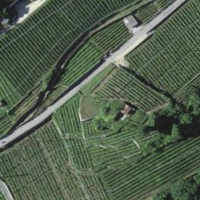
EUNIS habitat code: 40
Species observed at this site:
Echium vulgare